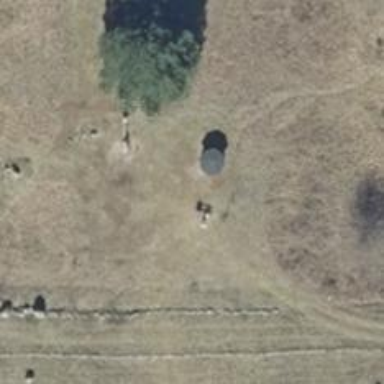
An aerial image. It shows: Shelter.